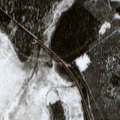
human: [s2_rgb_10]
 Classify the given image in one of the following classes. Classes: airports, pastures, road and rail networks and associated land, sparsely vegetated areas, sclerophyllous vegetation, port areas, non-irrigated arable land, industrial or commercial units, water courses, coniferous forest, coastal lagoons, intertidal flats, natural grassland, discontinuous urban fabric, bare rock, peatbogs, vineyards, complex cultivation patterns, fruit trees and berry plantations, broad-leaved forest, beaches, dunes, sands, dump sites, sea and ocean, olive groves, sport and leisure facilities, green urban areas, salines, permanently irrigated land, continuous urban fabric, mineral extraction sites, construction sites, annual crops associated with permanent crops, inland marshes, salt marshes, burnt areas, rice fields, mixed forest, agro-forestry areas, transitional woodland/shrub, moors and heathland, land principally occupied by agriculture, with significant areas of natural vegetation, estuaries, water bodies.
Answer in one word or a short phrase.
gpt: coniferous forest, peatbogs